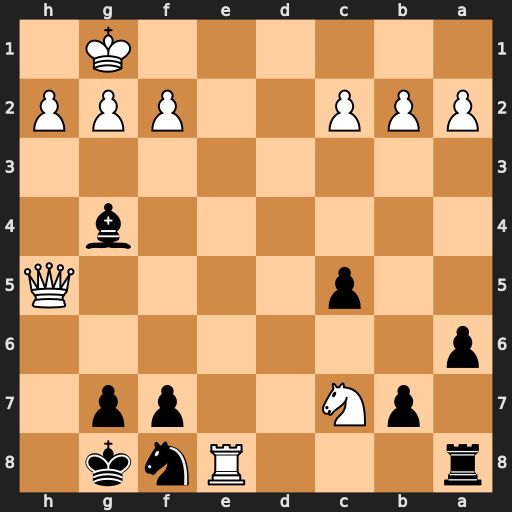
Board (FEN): r3Rnk1/1pN2pp1/p7/2p4Q/6b1/8/PPP2PPP/6K1
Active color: b
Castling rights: -
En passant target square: -
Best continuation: Rxe8 Nxe8 Bxh5